Aerial crown-view tile of a tropical tree (Barro Colorado Island, Panama), acquired 20250217:
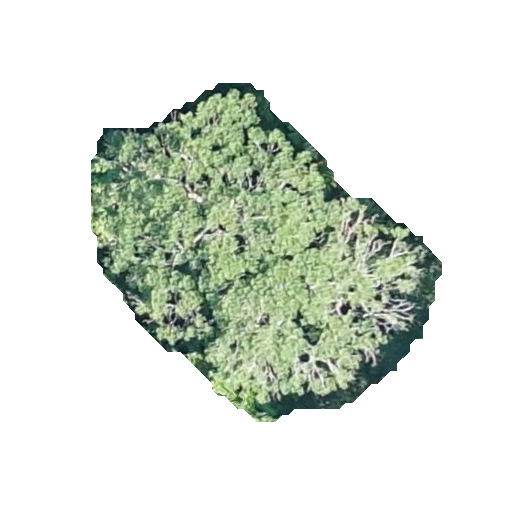
Species: Jacaranda copaia
GBIF accepted scientific name: Jacaranda copaia
Crown area: 111.792 m²